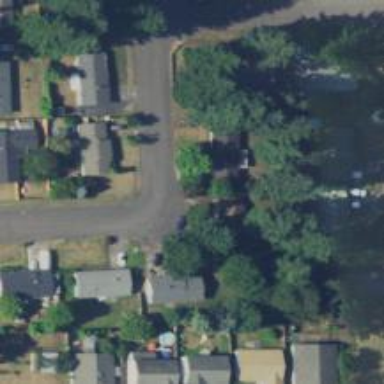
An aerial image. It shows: Residential road with sidewalk on the left side.